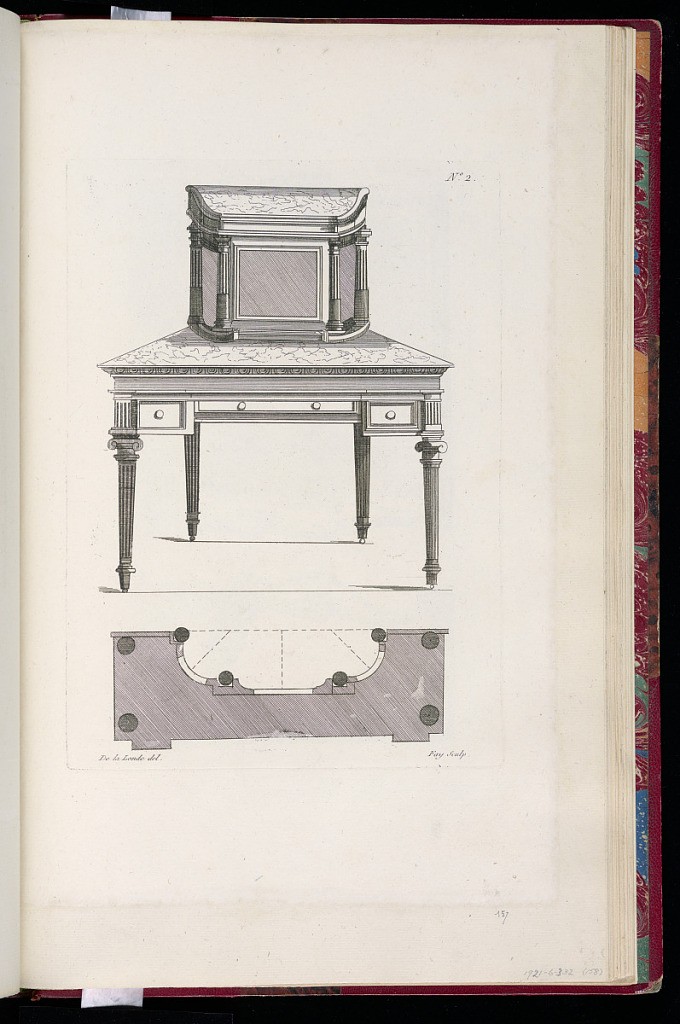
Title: Design for a Desk
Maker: Richard de Lalonde, French, active 1780–96
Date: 1780-1789
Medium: Etching on off-white laid paper
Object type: Print
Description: Elevation and plan for a desk with a chest. The plate is signed and numbered.